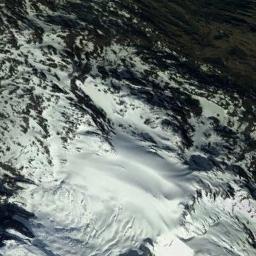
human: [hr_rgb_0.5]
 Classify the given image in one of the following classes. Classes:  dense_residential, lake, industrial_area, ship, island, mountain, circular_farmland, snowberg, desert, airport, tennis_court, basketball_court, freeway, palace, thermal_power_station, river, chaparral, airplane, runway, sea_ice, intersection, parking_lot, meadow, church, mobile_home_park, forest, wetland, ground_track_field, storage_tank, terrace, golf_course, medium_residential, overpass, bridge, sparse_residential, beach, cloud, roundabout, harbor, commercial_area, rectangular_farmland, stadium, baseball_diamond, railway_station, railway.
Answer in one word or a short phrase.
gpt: snowberg